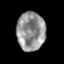
Tissue: prostate
Cell type: Epithelial cells
Senescence score: 0.2655
Nuclear area (px): 1076
Mean DAPI intensity: 146.694